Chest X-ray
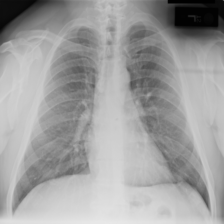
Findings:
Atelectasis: negative
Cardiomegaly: negative
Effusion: negative
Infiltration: negative
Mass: negative
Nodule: positive
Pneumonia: negative
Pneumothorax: negative
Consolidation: negative
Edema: negative
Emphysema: negative
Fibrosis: negative
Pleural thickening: negative
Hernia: negative